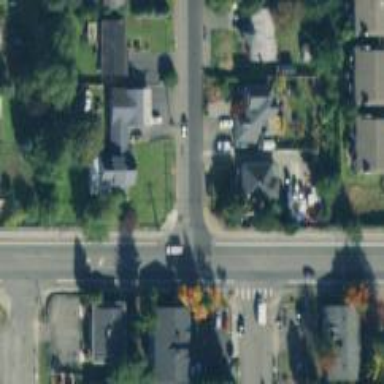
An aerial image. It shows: Unmarked crossing on the road.